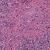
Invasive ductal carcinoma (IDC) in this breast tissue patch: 1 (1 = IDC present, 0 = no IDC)